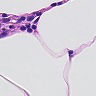
Metastatic tissue present: no